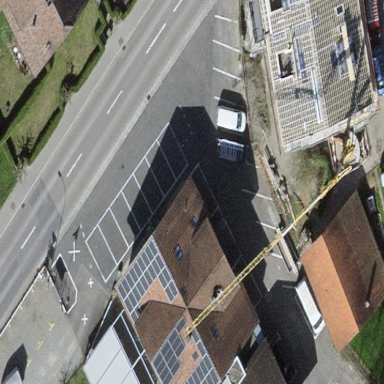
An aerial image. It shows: Restaurant in building.